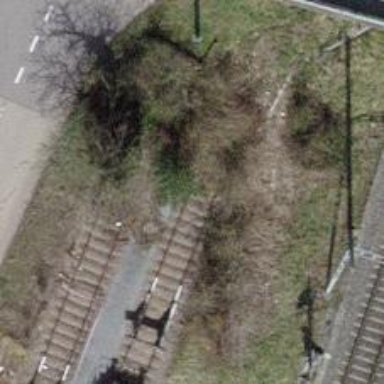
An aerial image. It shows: Railway buffer stop.